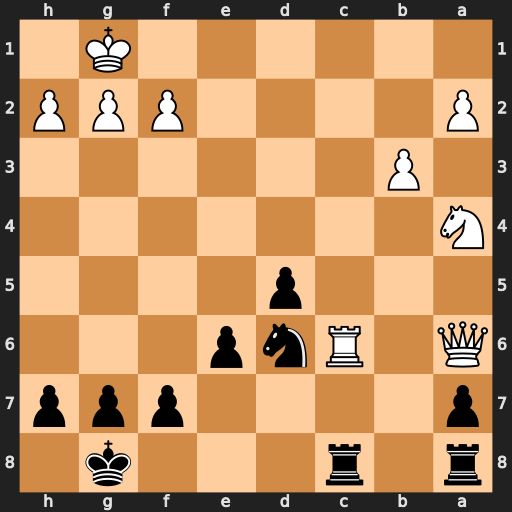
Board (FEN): r1r3k1/p4ppp/Q1Rnp3/3p4/N7/1P6/P4PPP/6K1
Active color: b
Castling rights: -
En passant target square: -
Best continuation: Rxc6 Qxc6 Rc8 Qxc8+ Nxc8